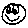
Label: smiley face